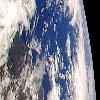
Label: cloud